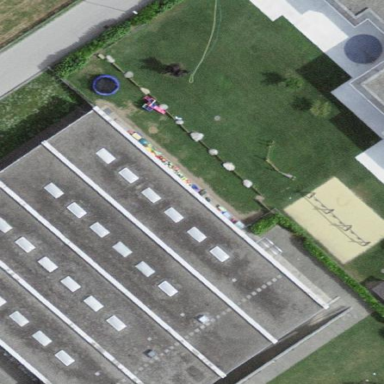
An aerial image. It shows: School building.